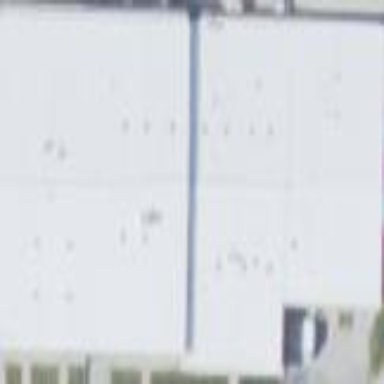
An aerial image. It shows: Warehouse building.